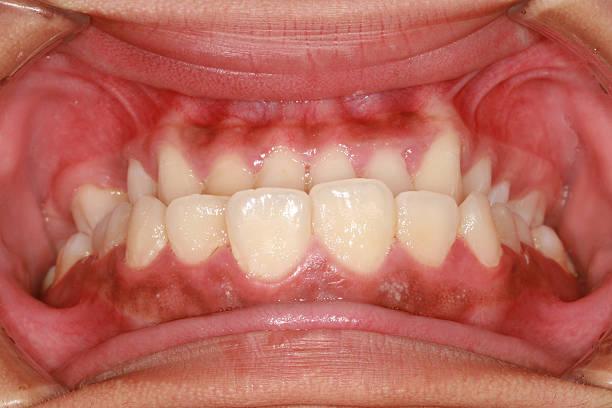
Condition: Gingivitis